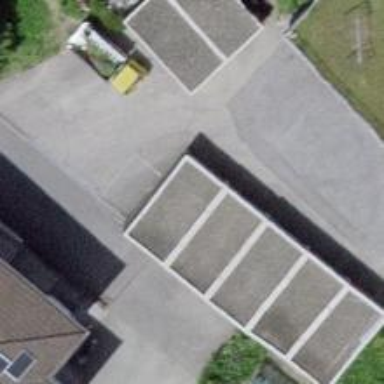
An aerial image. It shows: Garage building.